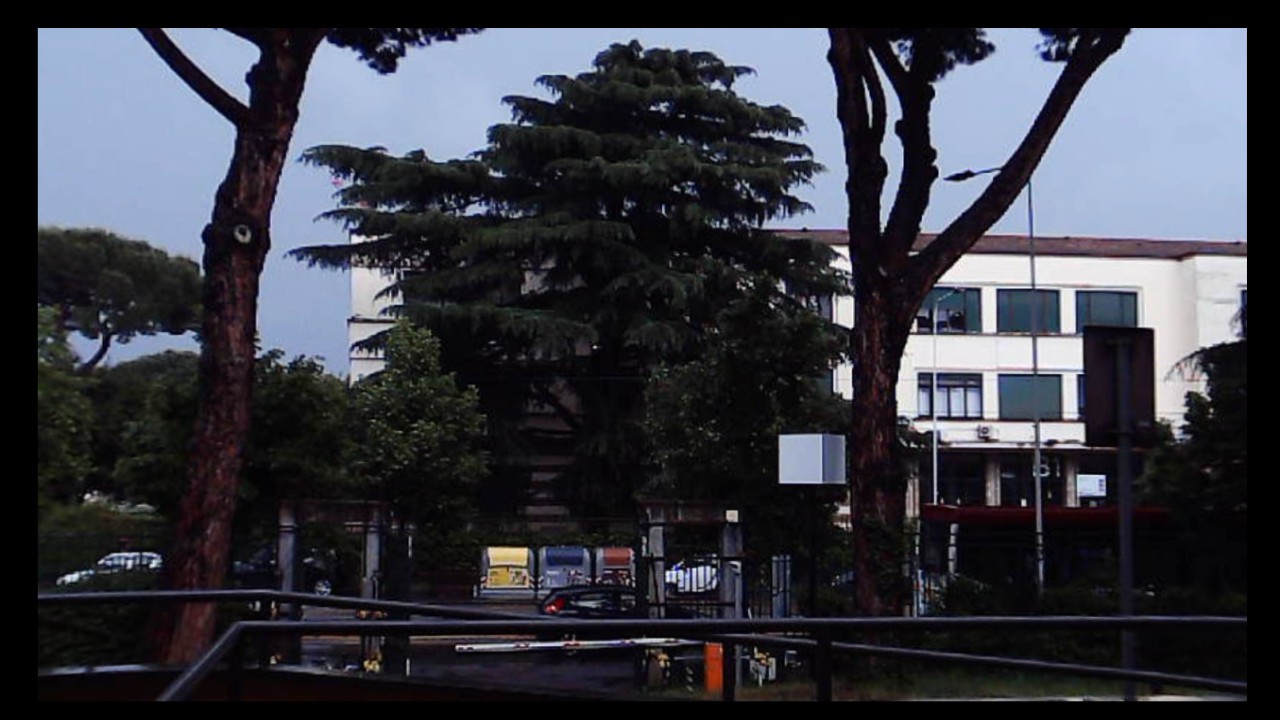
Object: DarwinFPV cineape20